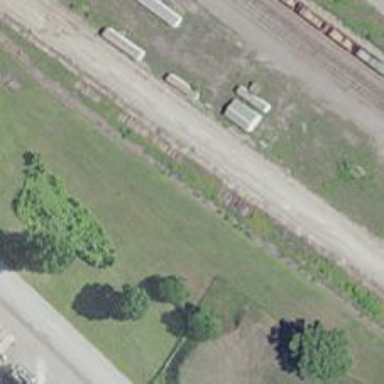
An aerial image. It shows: Disused railway siding.